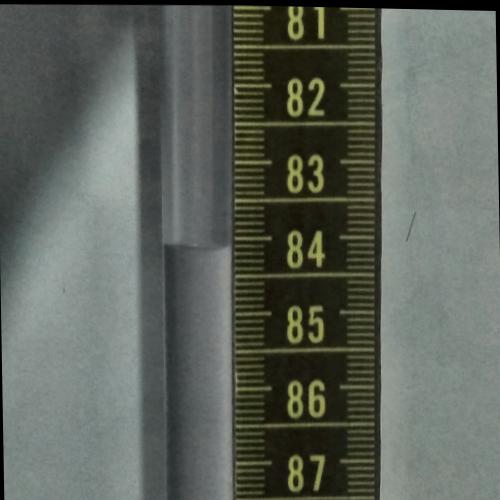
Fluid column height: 84.1 cm